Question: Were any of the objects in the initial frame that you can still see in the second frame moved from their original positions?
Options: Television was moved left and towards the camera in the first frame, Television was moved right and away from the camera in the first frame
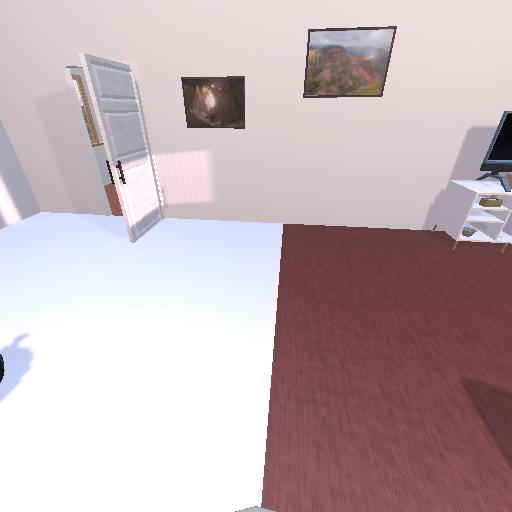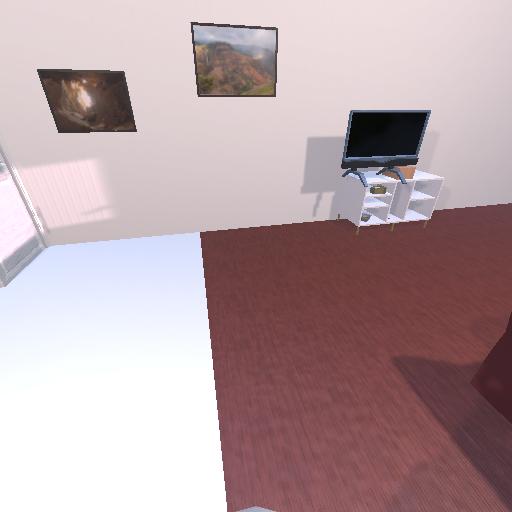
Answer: Television was moved left and towards the camera in the first frame